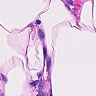
Metastatic tissue present: no